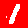
Digit: 1